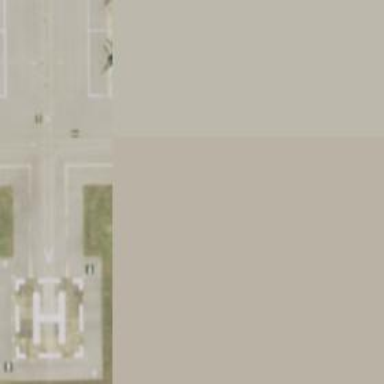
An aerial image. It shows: Taxiway at the airport with asphalt surface.